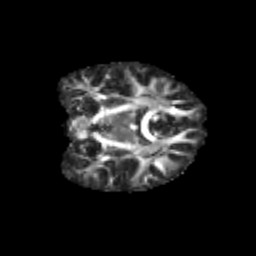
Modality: FA
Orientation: coronal
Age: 11
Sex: female
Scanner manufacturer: siemens
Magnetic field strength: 3 T
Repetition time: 3.8 s
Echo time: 0.07 s